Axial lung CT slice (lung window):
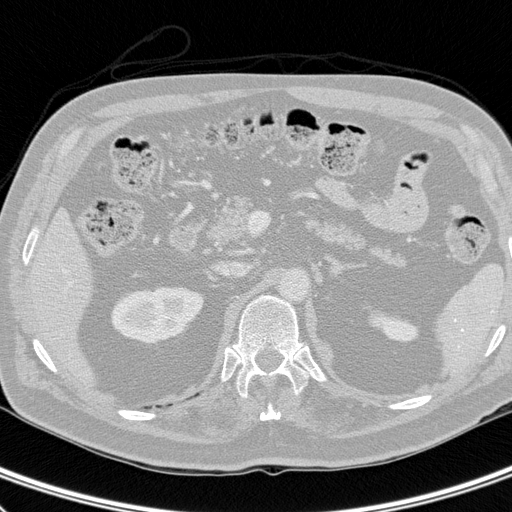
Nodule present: no